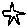
Label: star